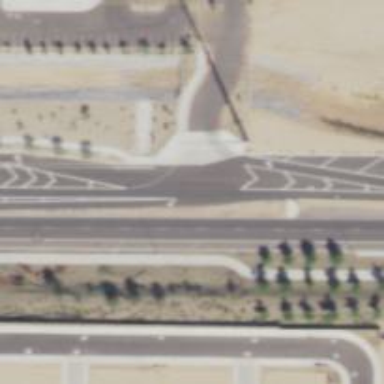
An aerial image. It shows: Uncontrolled footway crossing with lines marking the way.